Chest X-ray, PA view. Patient: 86 years old, sex F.
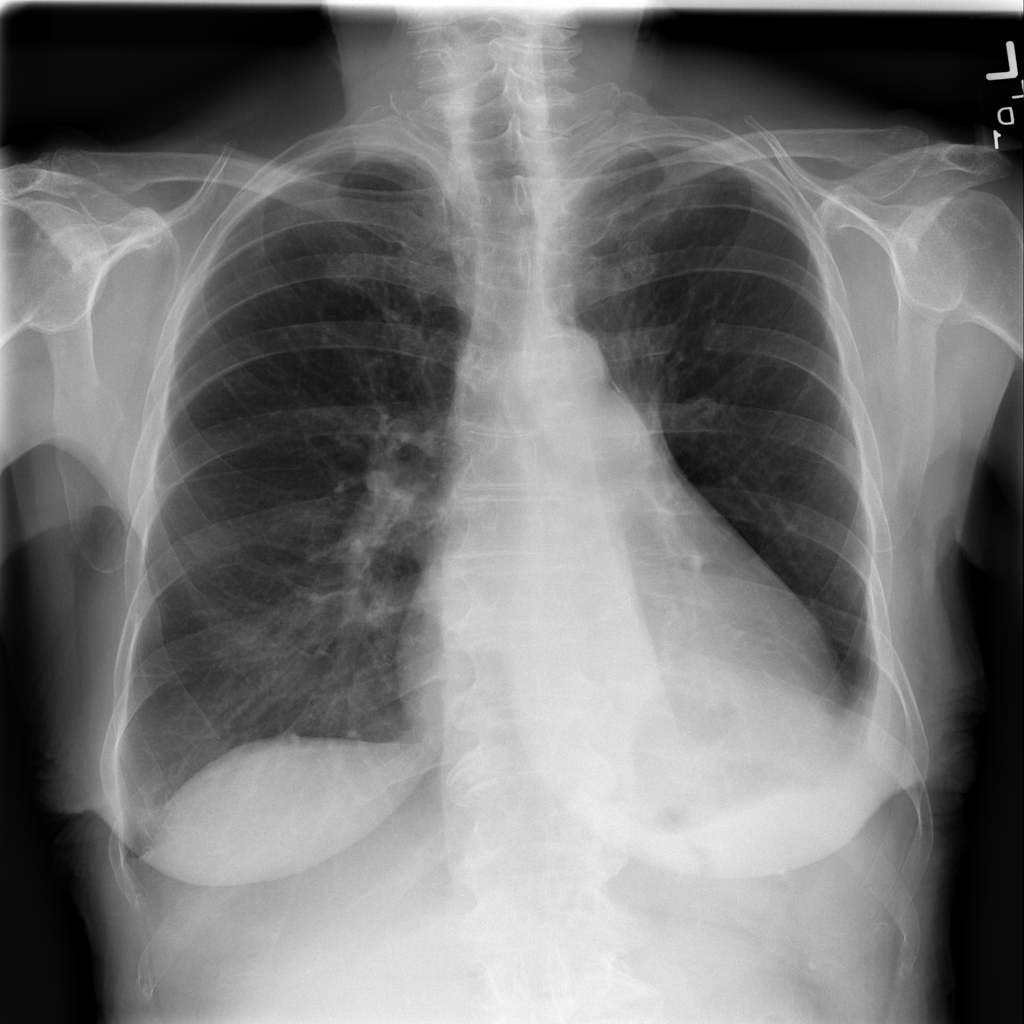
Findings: Cardiomegaly, Effusion, Pleural_Thickening